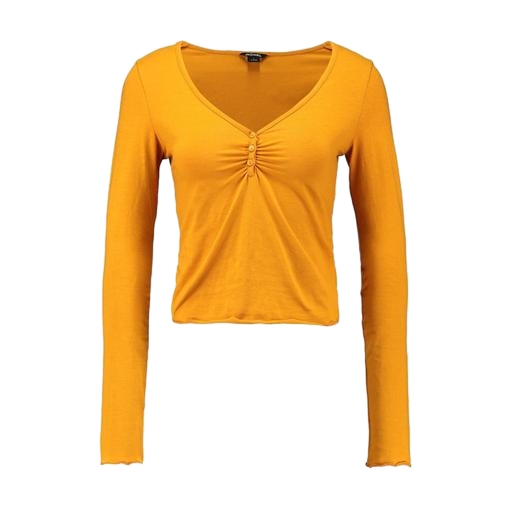
long-sleeve t-shirt only macy, yellow iconic women's long-sleeved t-shirt, yellow long sleeves, white background